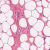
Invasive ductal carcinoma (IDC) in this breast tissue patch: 0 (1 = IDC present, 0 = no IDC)